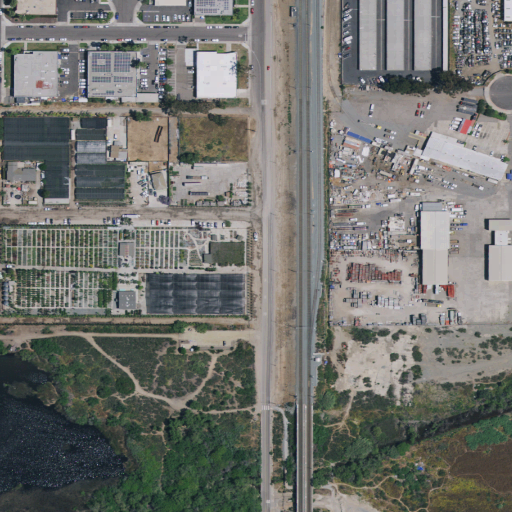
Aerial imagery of valley in California named Otay Valley containing medium intensity development, high intensity development, low intensity development, open development, and open water